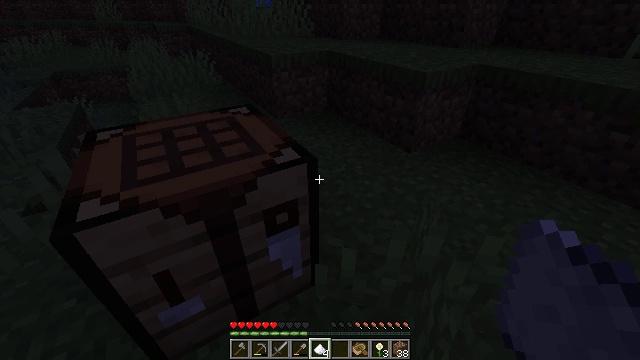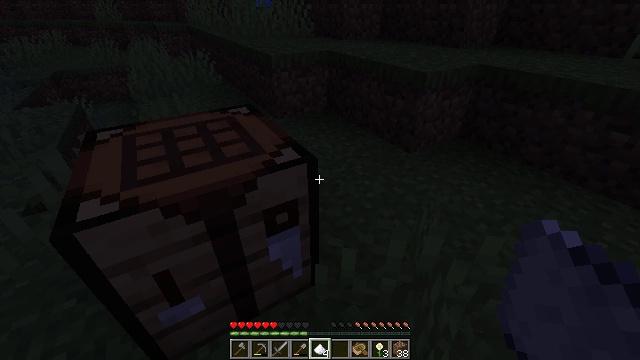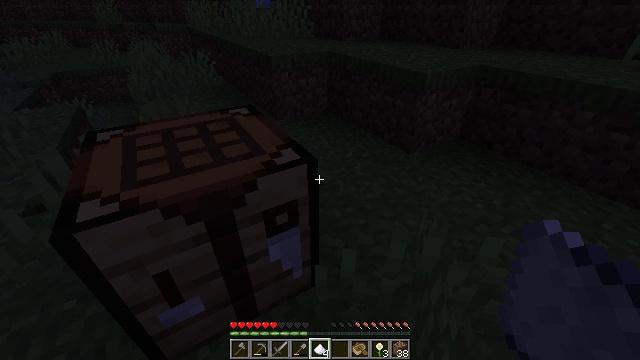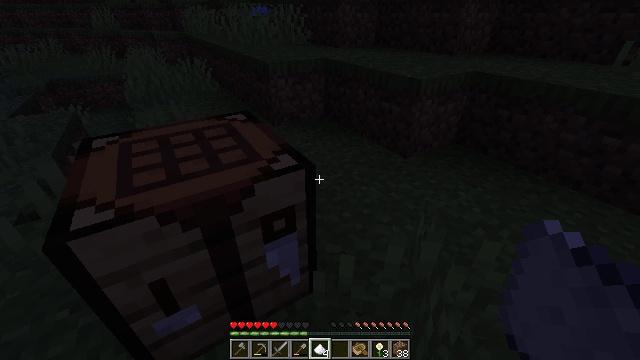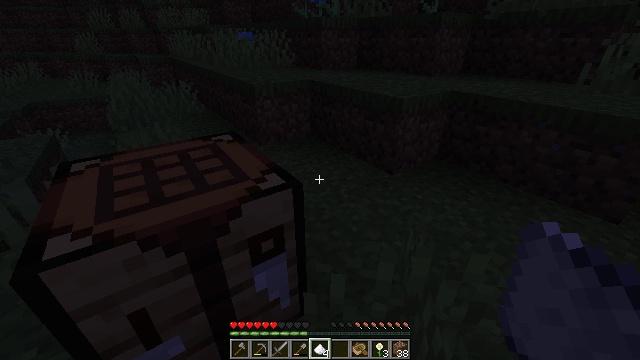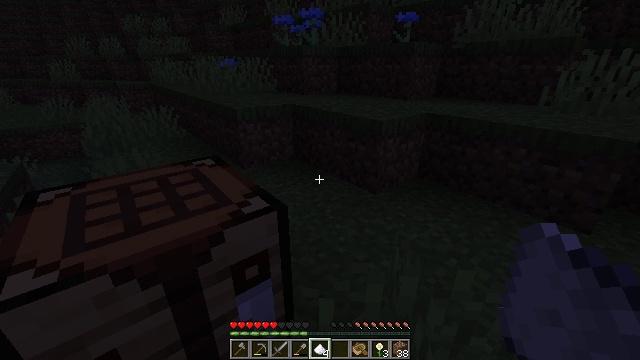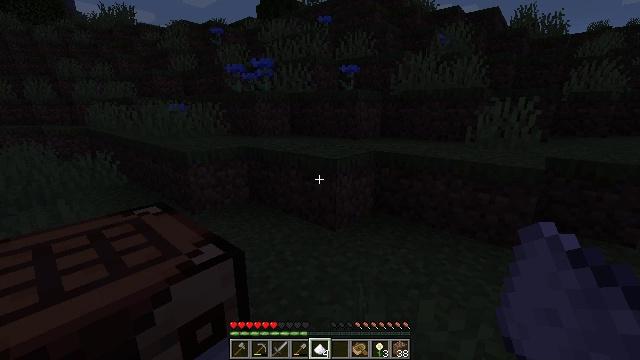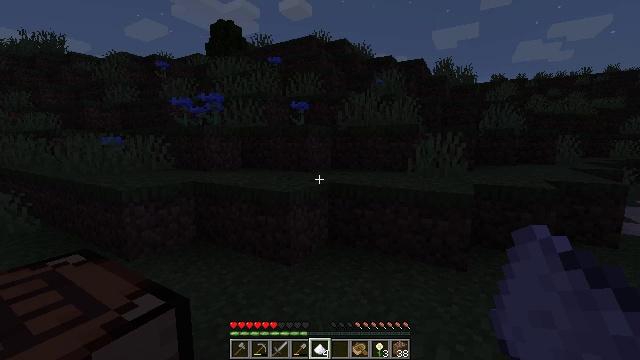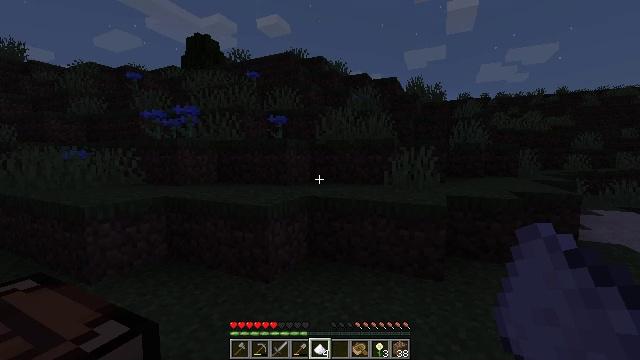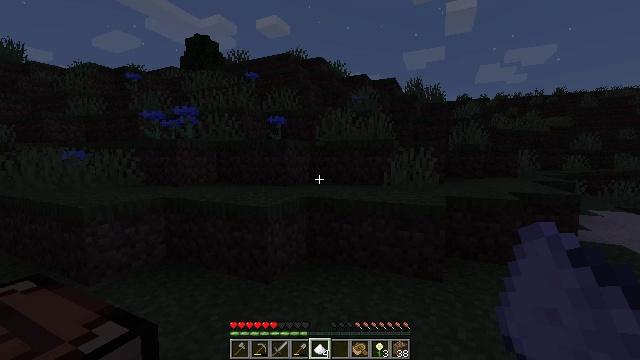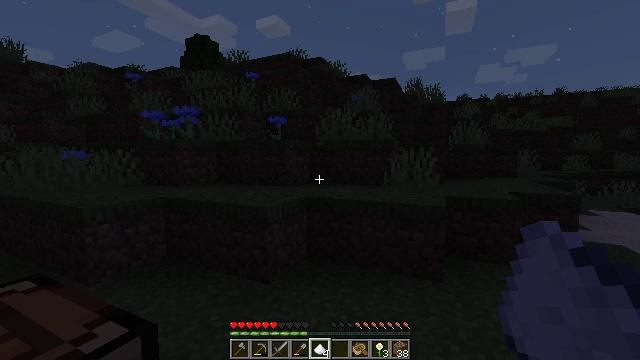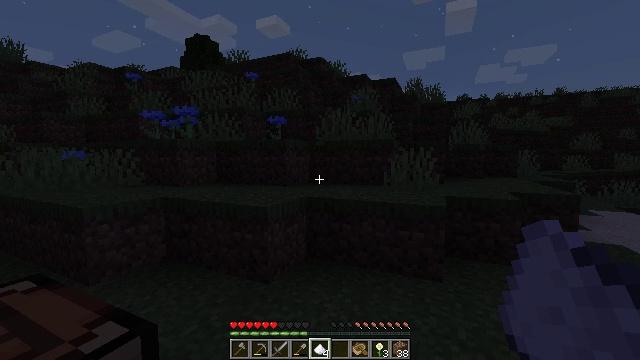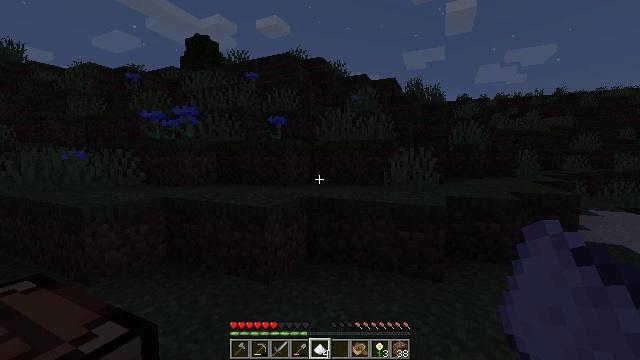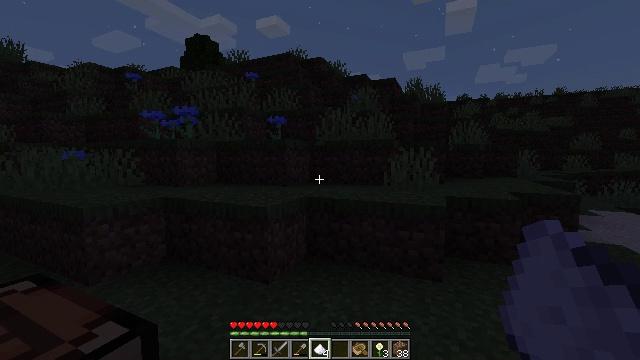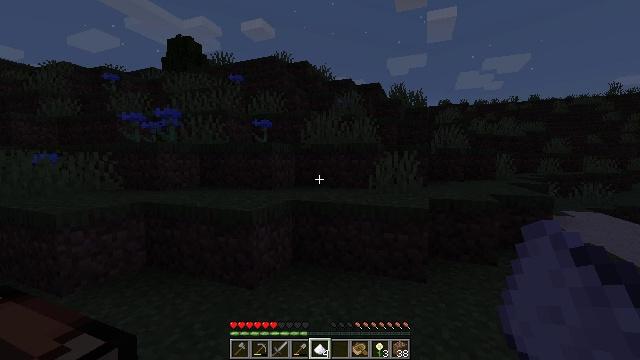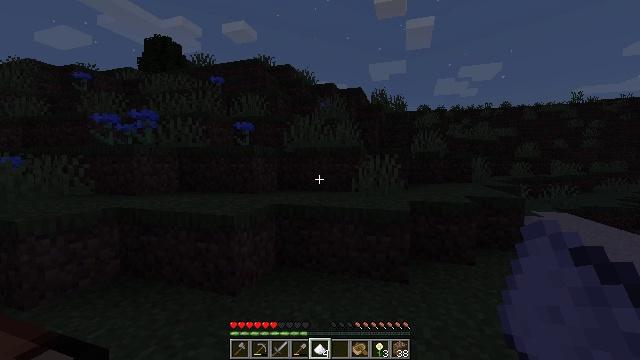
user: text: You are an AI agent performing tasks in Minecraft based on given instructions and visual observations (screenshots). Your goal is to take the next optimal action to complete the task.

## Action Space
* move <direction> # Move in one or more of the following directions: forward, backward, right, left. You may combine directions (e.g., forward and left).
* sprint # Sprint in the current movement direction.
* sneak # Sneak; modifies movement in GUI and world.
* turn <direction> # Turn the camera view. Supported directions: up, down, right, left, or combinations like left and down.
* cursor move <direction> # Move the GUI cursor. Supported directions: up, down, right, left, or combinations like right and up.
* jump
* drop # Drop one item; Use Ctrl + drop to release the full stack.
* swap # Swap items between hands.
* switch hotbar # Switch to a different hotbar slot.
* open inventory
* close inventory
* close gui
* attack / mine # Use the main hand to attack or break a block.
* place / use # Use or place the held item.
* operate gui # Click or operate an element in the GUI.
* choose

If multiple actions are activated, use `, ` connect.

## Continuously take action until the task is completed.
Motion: motion action
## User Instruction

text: Remove sugar from the inventory.
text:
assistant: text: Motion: no_op
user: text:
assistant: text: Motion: no_op
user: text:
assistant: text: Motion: turn up
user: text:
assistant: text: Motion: turn right and up
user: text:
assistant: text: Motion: turn right and up
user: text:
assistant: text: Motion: turn right and up
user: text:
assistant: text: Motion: turn right and up
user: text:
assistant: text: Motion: turn right and up
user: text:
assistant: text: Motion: no_op
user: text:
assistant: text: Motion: no_op
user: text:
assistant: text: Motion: no_op
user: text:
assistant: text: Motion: no_op
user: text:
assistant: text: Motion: no_op
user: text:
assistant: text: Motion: turn right
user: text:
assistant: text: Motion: turn right
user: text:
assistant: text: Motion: turn right
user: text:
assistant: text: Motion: turn right
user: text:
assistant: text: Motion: turn right
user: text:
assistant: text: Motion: no_op
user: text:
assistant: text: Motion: attack / mine
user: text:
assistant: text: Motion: attack / mine
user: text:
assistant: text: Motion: attack / mine
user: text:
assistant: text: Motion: attack / mine
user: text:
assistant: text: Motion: attack / mine
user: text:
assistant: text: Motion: attack / mine
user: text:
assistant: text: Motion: no_op
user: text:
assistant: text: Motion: no_op
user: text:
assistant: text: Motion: no_op
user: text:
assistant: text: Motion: no_op
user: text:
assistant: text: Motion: no_op